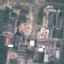
Label: Industrial